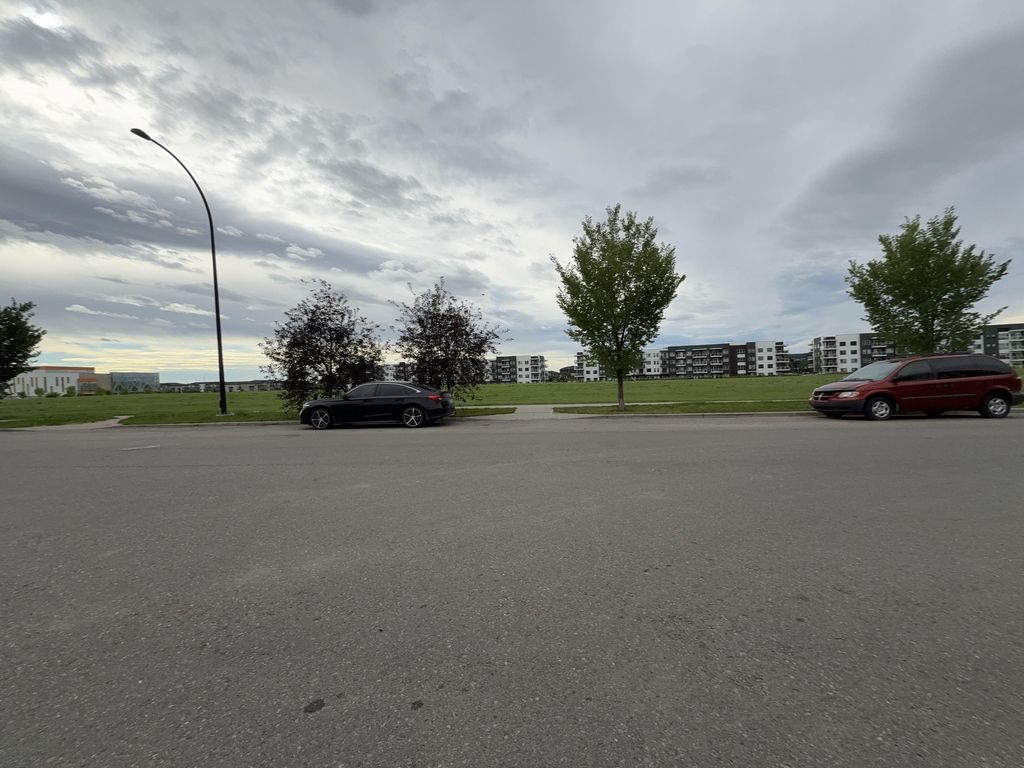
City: calgary